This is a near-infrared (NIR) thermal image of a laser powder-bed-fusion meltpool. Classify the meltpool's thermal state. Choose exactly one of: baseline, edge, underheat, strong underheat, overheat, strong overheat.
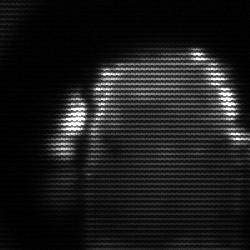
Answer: baseline